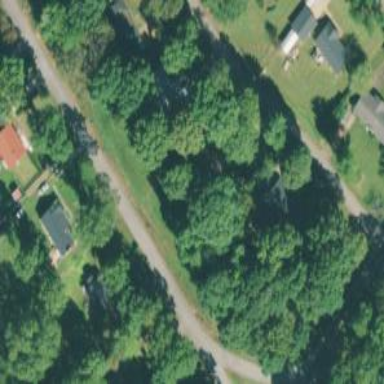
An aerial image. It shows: Driveway.